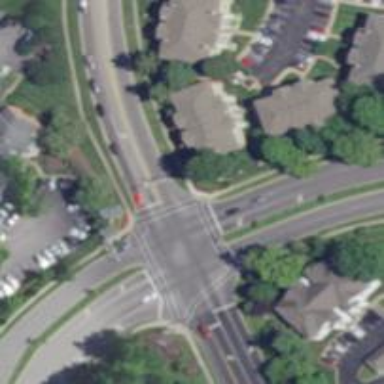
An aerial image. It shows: Crossing on the road.